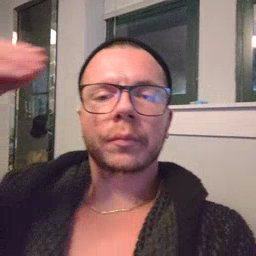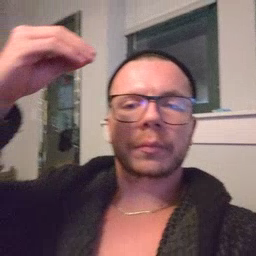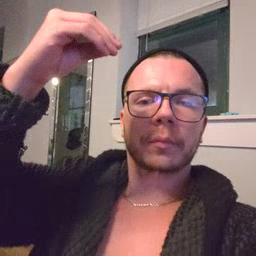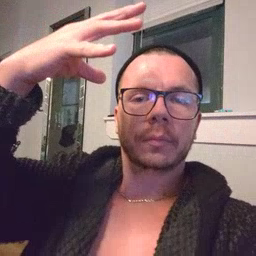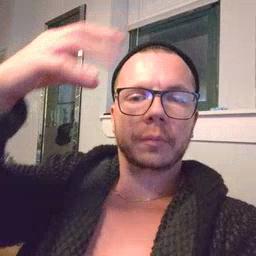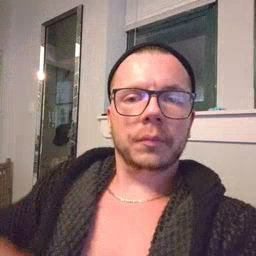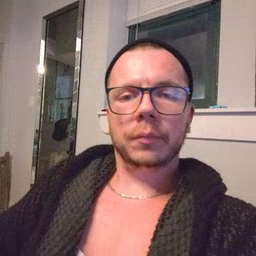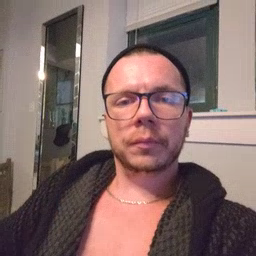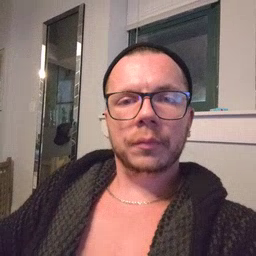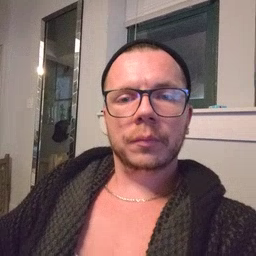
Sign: lamp